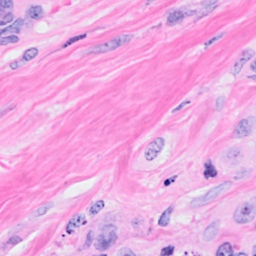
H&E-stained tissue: Breast